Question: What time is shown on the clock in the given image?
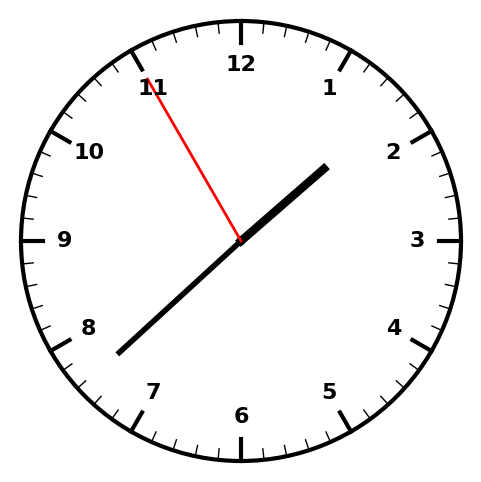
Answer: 01:37:55